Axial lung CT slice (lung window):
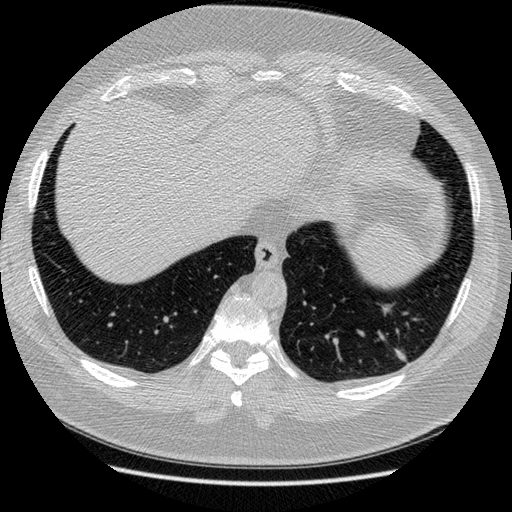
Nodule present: yes
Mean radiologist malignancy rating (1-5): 3.25